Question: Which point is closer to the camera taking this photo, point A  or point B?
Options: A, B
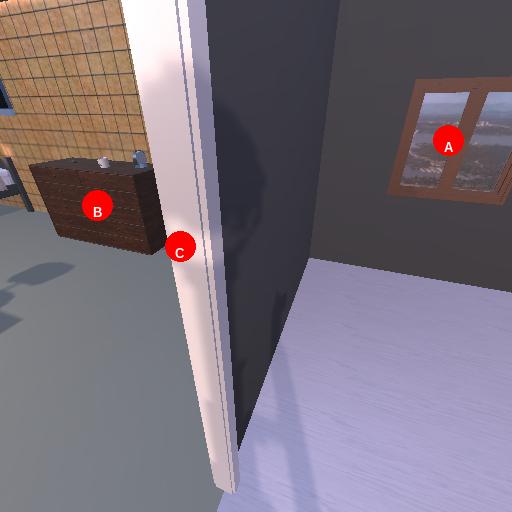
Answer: A